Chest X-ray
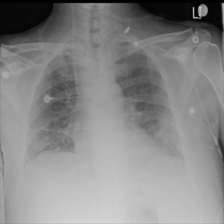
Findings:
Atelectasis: positive
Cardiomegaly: negative
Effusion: negative
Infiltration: positive
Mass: negative
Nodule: positive
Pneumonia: negative
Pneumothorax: negative
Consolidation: negative
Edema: negative
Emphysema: negative
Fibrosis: negative
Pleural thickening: negative
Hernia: negative